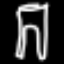
Label: pants